Field crop: tomato
Growth stage: 1
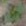
Species: solanum